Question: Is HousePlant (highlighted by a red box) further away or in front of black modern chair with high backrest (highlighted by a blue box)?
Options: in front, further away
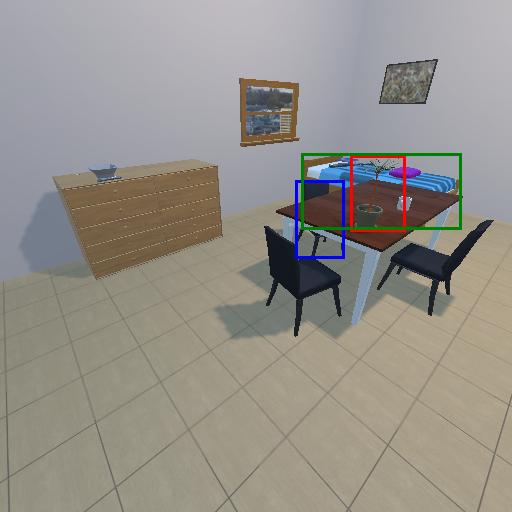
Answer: in front